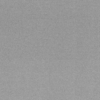
Label: dusty